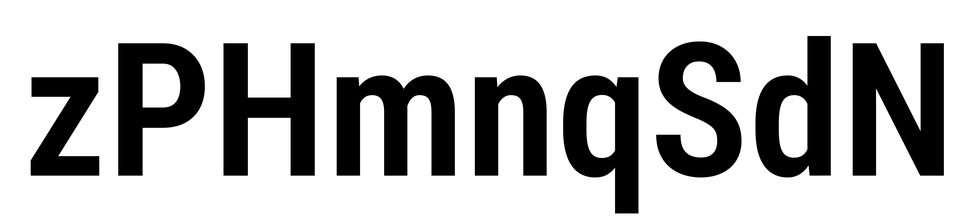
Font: Roboto_Condensed_SemiBold